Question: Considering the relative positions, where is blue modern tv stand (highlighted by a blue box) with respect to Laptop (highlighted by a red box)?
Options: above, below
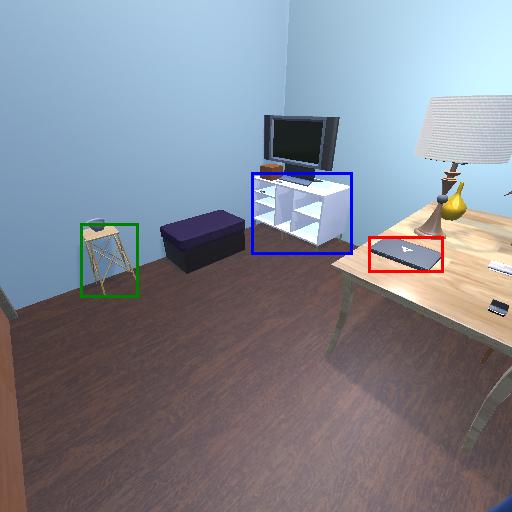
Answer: above